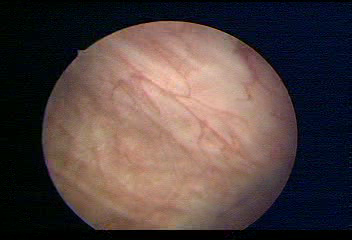
Modality: WLC
Class: Normal mucosa
Bladder cancer association: No